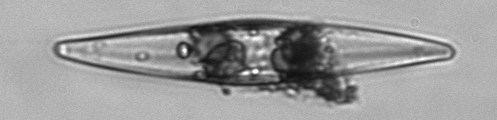
Label: Pleurosigma